Aerial crown-view tile of a tropical tree (Barro Colorado Island, Panama), acquired 20250317:
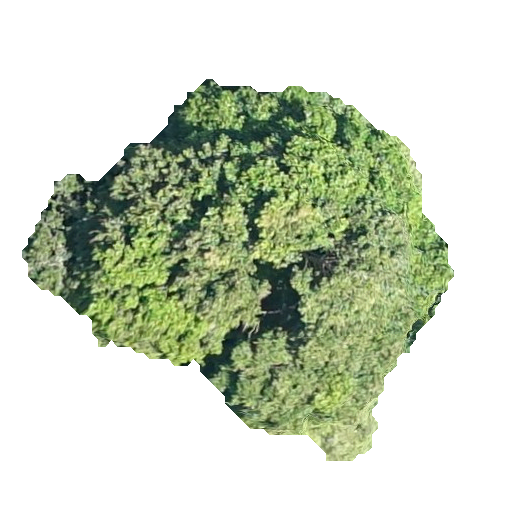
Species: Prioria copaifera
GBIF accepted scientific name: Prioria copaifera
Crown area: 148.889 m²